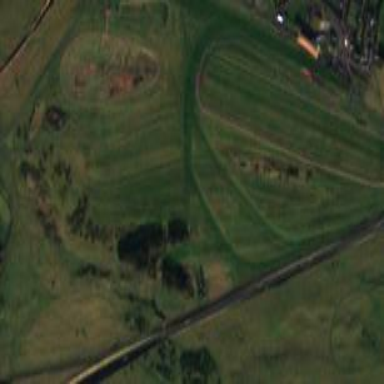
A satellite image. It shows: Grass track for horse racing on leisure land.